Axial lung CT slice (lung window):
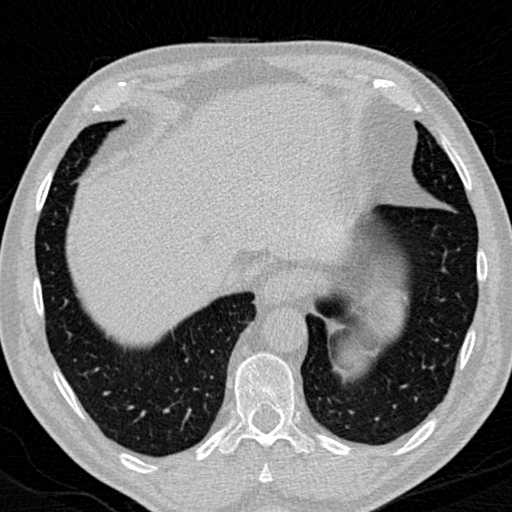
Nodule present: no